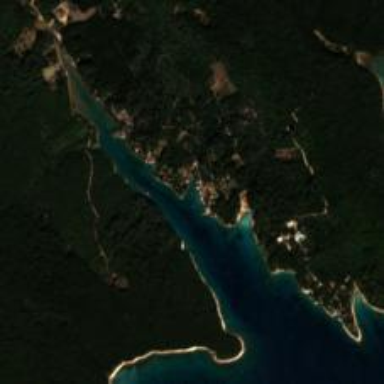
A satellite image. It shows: Beautiful bay with natural surroundings.